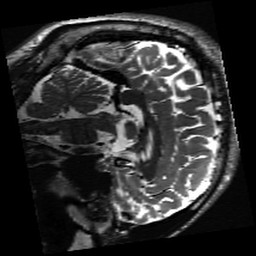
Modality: inplaneT2
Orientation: sagittal